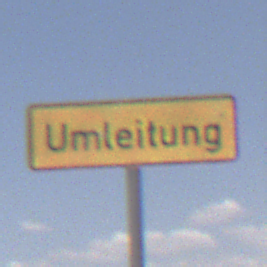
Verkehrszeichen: Umleitungsankuendigung
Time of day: Midday
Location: Outdoor (Nature)
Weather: PartlyCloudy
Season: NotSpecified
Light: Natural